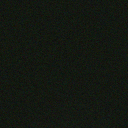
Screen state: off